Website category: book
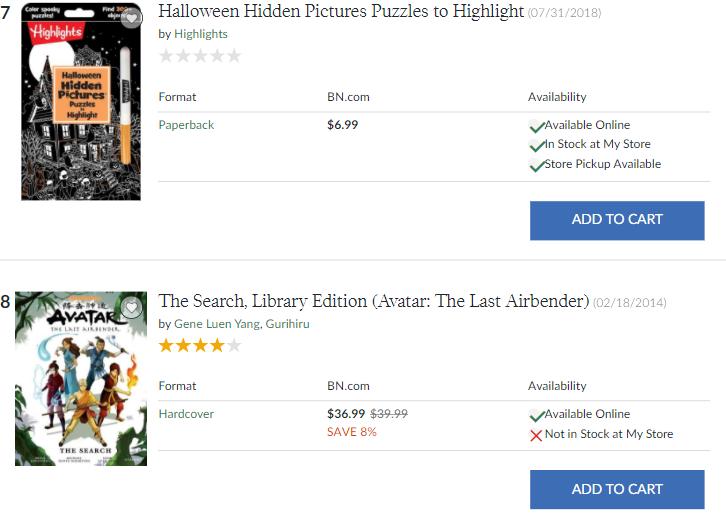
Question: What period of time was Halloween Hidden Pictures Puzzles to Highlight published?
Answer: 07/31/2018

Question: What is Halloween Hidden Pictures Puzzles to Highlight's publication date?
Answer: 07/31/2018

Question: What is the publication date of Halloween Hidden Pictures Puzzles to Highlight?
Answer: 07/31/2018

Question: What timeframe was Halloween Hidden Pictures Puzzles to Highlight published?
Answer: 07/31/2018

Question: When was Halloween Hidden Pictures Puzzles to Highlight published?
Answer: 07/31/2018

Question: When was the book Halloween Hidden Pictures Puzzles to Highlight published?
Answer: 07/31/2018

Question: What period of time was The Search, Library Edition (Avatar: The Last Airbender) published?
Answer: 02/18/2014

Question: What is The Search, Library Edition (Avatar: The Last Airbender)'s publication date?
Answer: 02/18/2014

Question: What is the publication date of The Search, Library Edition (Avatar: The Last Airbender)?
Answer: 02/18/2014

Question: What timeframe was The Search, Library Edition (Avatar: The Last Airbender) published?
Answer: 02/18/2014

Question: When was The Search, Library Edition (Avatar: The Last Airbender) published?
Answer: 02/18/2014

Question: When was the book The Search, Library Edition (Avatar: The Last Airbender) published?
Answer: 02/18/2014

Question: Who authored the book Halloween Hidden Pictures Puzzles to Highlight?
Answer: Highlights

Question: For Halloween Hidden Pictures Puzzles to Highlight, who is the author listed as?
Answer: Highlights

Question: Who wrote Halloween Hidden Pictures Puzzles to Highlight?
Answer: Highlights

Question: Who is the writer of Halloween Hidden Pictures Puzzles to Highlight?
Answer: Highlights

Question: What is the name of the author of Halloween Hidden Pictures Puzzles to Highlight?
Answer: Highlights

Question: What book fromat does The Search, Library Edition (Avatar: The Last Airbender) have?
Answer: Hardcover

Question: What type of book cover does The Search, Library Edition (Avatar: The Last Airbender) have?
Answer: Hardcover

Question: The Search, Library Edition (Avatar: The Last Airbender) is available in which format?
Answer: Hardcover

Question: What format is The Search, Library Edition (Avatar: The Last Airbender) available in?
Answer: Hardcover

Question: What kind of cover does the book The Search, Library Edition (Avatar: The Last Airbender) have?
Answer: Hardcover

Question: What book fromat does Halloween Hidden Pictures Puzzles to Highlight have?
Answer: Paperback

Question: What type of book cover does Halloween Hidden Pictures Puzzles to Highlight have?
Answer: Paperback

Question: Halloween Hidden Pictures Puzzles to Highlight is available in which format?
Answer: Paperback

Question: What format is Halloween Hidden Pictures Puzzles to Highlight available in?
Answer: Paperback

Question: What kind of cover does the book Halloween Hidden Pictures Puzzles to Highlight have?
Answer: Paperback

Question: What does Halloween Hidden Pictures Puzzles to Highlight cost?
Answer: $6.99

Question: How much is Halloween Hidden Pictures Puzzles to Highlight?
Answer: $6.99

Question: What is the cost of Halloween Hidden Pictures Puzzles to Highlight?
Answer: $6.99

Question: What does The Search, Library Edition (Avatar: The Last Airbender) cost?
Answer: $36.99

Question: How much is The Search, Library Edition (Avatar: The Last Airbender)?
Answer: $36.99

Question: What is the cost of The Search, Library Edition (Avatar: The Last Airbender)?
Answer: $36.99

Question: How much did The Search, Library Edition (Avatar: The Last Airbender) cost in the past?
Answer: $39.99

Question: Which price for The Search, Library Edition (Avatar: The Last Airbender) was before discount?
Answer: $39.99

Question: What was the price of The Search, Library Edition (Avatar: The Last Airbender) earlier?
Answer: $39.99

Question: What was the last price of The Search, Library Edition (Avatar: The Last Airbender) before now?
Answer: $39.99

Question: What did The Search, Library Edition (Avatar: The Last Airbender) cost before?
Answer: $39.99

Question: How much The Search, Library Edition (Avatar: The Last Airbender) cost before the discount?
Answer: $39.99

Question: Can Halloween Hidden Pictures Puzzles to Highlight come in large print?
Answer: no

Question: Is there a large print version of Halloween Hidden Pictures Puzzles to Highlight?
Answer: no

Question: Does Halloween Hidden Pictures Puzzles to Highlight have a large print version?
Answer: no

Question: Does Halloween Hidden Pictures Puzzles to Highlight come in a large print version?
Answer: no

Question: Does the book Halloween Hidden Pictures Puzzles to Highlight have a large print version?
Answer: no

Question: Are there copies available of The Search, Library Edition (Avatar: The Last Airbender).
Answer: yes

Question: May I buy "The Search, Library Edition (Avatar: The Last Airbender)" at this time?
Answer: yes

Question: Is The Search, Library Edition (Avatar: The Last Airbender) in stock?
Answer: yes

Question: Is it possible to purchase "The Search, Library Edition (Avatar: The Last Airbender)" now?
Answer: yes

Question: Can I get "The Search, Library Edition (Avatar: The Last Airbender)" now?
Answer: yes

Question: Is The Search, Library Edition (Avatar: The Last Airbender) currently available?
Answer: yes

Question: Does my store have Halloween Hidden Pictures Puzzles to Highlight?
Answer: yes

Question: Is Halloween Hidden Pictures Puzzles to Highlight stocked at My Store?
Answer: yes

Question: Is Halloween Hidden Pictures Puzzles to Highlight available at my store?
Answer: yes

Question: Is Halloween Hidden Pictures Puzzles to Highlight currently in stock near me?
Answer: yes

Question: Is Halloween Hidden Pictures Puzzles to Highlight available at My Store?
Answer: yes

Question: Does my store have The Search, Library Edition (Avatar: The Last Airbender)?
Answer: no

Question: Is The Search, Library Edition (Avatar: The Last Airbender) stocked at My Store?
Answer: no

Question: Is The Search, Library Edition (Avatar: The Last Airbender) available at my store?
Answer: no

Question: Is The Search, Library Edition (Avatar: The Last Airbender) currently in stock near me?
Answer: no

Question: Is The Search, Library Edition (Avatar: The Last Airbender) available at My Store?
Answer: no

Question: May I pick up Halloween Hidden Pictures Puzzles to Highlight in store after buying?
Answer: yes

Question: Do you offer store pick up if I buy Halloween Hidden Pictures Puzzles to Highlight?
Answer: yes

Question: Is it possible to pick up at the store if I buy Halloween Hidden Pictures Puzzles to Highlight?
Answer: yes

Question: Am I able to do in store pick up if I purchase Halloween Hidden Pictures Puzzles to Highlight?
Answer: yes